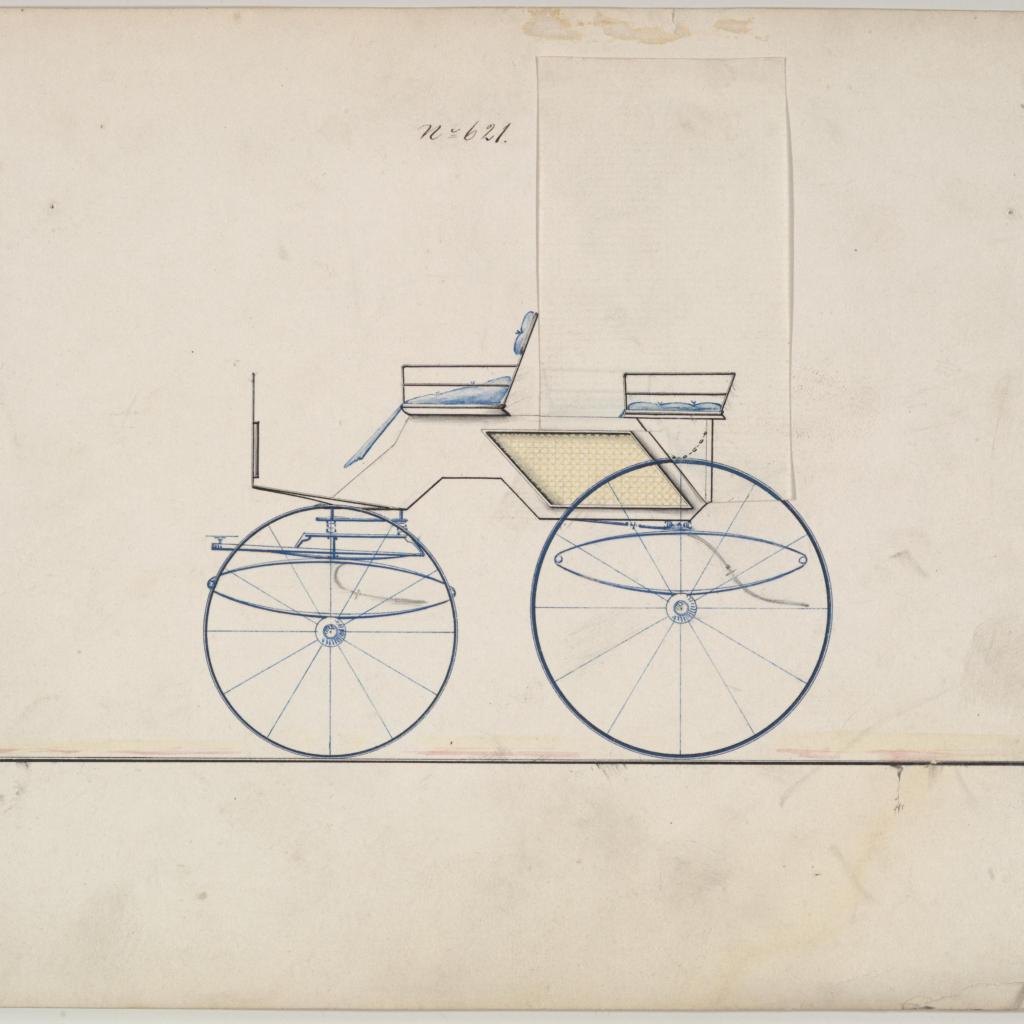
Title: Dog Cart Phateon #621
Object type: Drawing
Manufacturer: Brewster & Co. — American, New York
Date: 1850–70
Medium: Pen and black ink, watercolor and gouache
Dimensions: sheet: 6 3/4 x 9 1/4 in. (17.1 x 23.5 cm)
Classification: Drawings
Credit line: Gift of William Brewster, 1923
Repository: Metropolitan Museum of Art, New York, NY